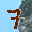
Label: 7